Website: lowes
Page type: billing-address
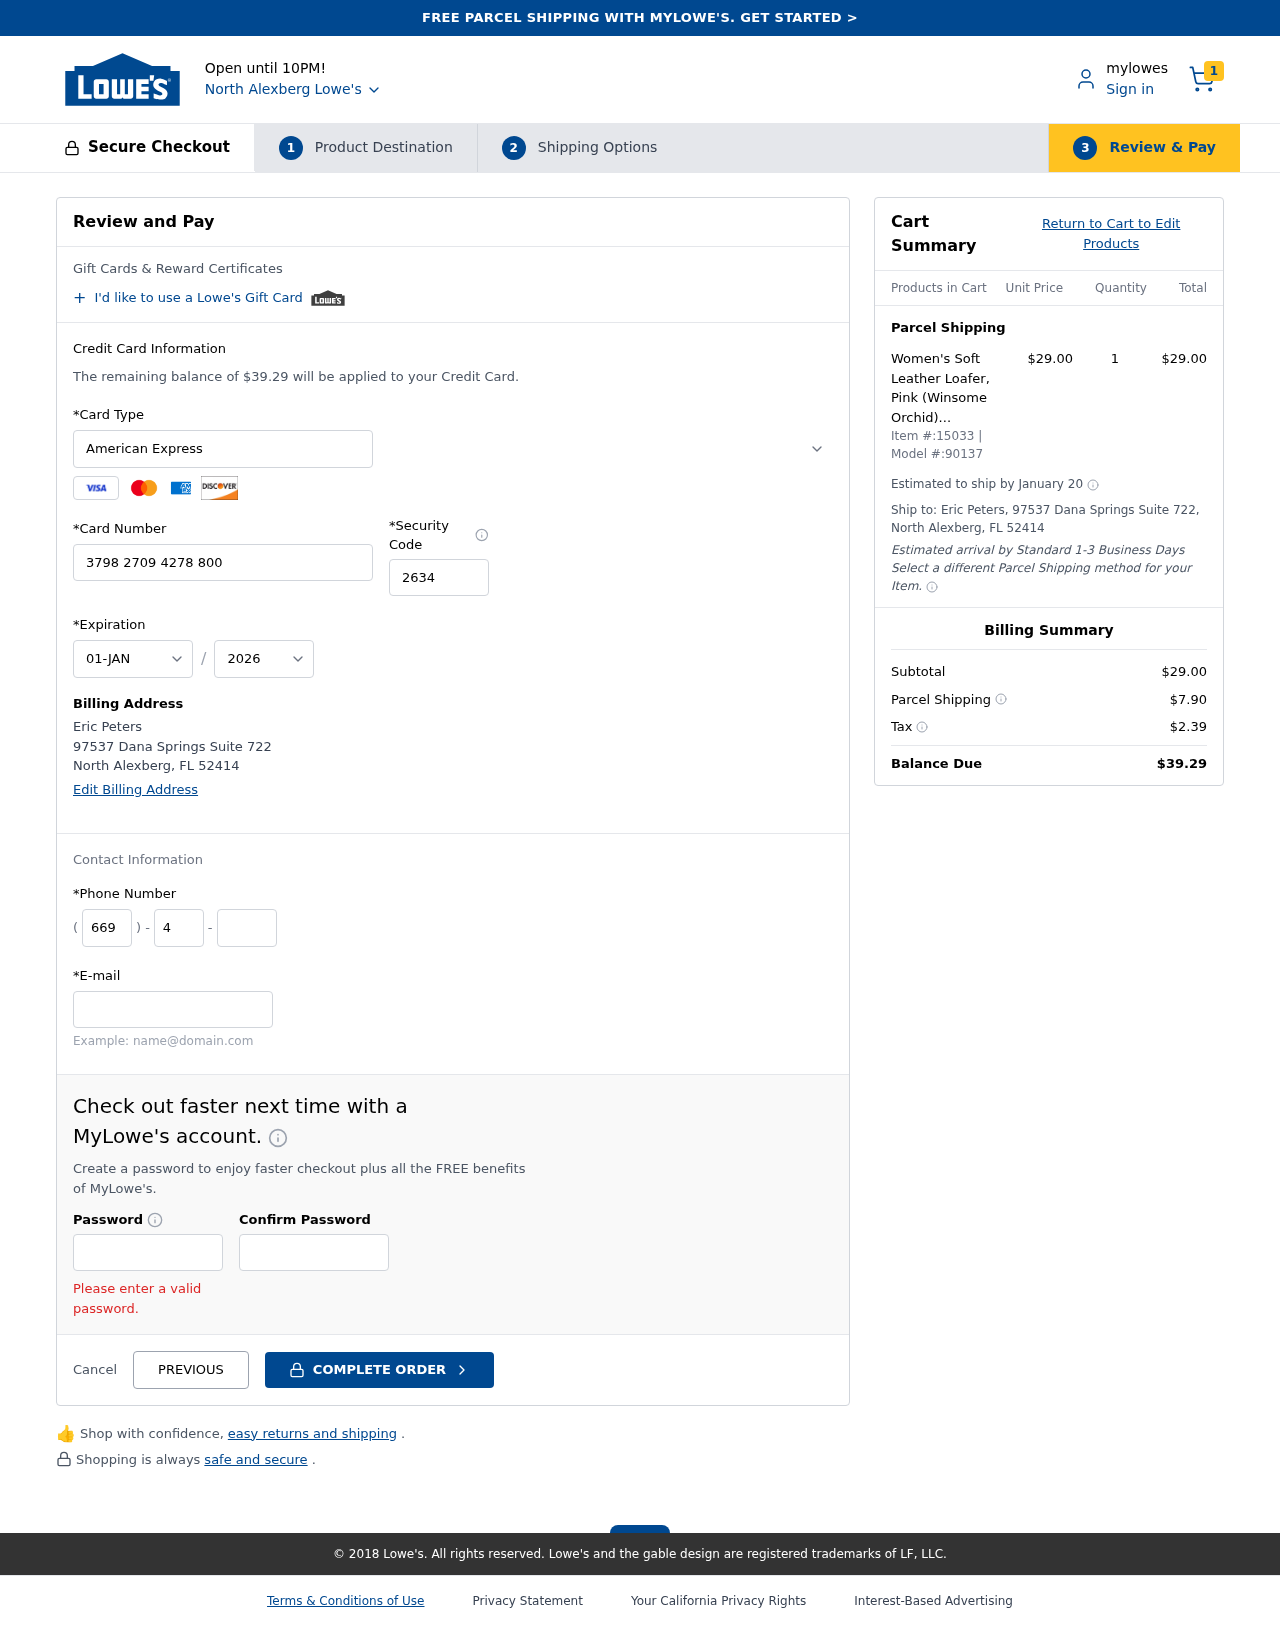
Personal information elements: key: PII_CARD_CVV
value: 2634
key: PII_CARD_EXPIRY_MONTH
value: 01
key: PII_CARD_EXPIRY_YEAR
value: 26
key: PII_CARD_NUMBER
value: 3798 2709 4278 800
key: PII_CARD_TYPE
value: American Express
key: PII_CITY
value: North Alexberg
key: PII_CITY_STATE_ZIP
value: North Alexberg, FL 52414
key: PII_EMAIL
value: eric_peters@hotmail.com
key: PII_FULLNAME
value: Eric Peters
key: PII_PHONE_AREA
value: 669
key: PII_PHONE_PREFIX
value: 470
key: PII_PHONE_SUFFIX
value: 7052
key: PII_STREET
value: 97537 Dana Springs Suite 722
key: PII_FULLNAME2
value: Eric Peters
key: PII_STATE_ABBR
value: FL
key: PII_POSTCODE
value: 52414
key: PII_POSTCODE_FULL
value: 52414
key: PII_CITY_STATE
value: North Alexberg, FL
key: PII_POSTCODE_NUMERIC
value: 52414
Product elements: key: PRODUCT1_NAME
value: Women's Soft Leather Loafer, Pink (Winsome Orchid), 8 UK
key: PRODUCT1_PRICE
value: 29
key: PRODUCT1_QUANTITY
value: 1
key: PRODUCT_ITEM_NUMBER
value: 15033
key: PRODUCT_MODEL_NUMBER
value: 90137
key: PRODUCT1_LINE_TOTAL
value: $29.00
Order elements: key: ORDER_NUM_ITEMS
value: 1
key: ORDER_TOTAL
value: $39.29
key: ORDER_SHIPPING_DATE
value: January 20
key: ORDER_SUBTOTAL
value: $29.00
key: ORDER_SHIPPING_COST
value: $7.90
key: ORDER_TAX
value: $2.39